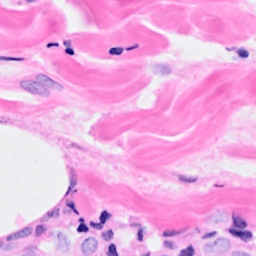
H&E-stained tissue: Breast